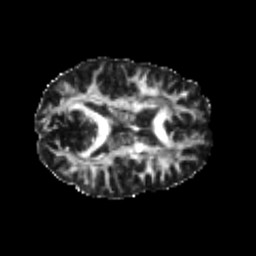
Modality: FA
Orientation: axial
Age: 24
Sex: female
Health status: healthy
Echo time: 0.074 s